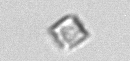
Label: Bacillariophyceae_morphotype1